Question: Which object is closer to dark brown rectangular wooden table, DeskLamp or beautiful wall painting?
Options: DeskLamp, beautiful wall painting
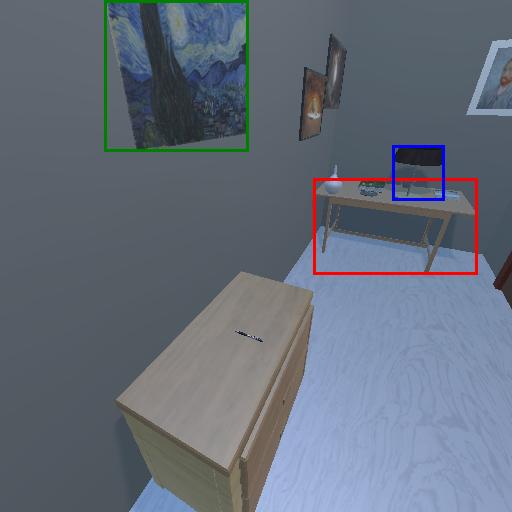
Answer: DeskLamp